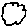
Label: cloud